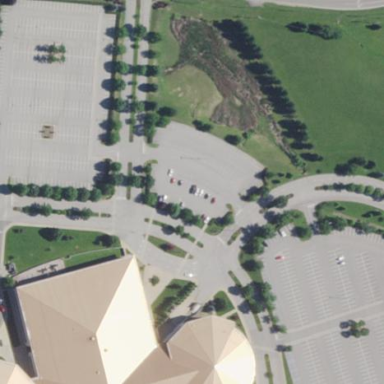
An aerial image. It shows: Paved parking area with park and ride facilities.